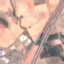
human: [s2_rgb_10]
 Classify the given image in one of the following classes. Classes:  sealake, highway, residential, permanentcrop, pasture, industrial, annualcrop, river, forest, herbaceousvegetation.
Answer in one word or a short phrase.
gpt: Highway